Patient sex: M
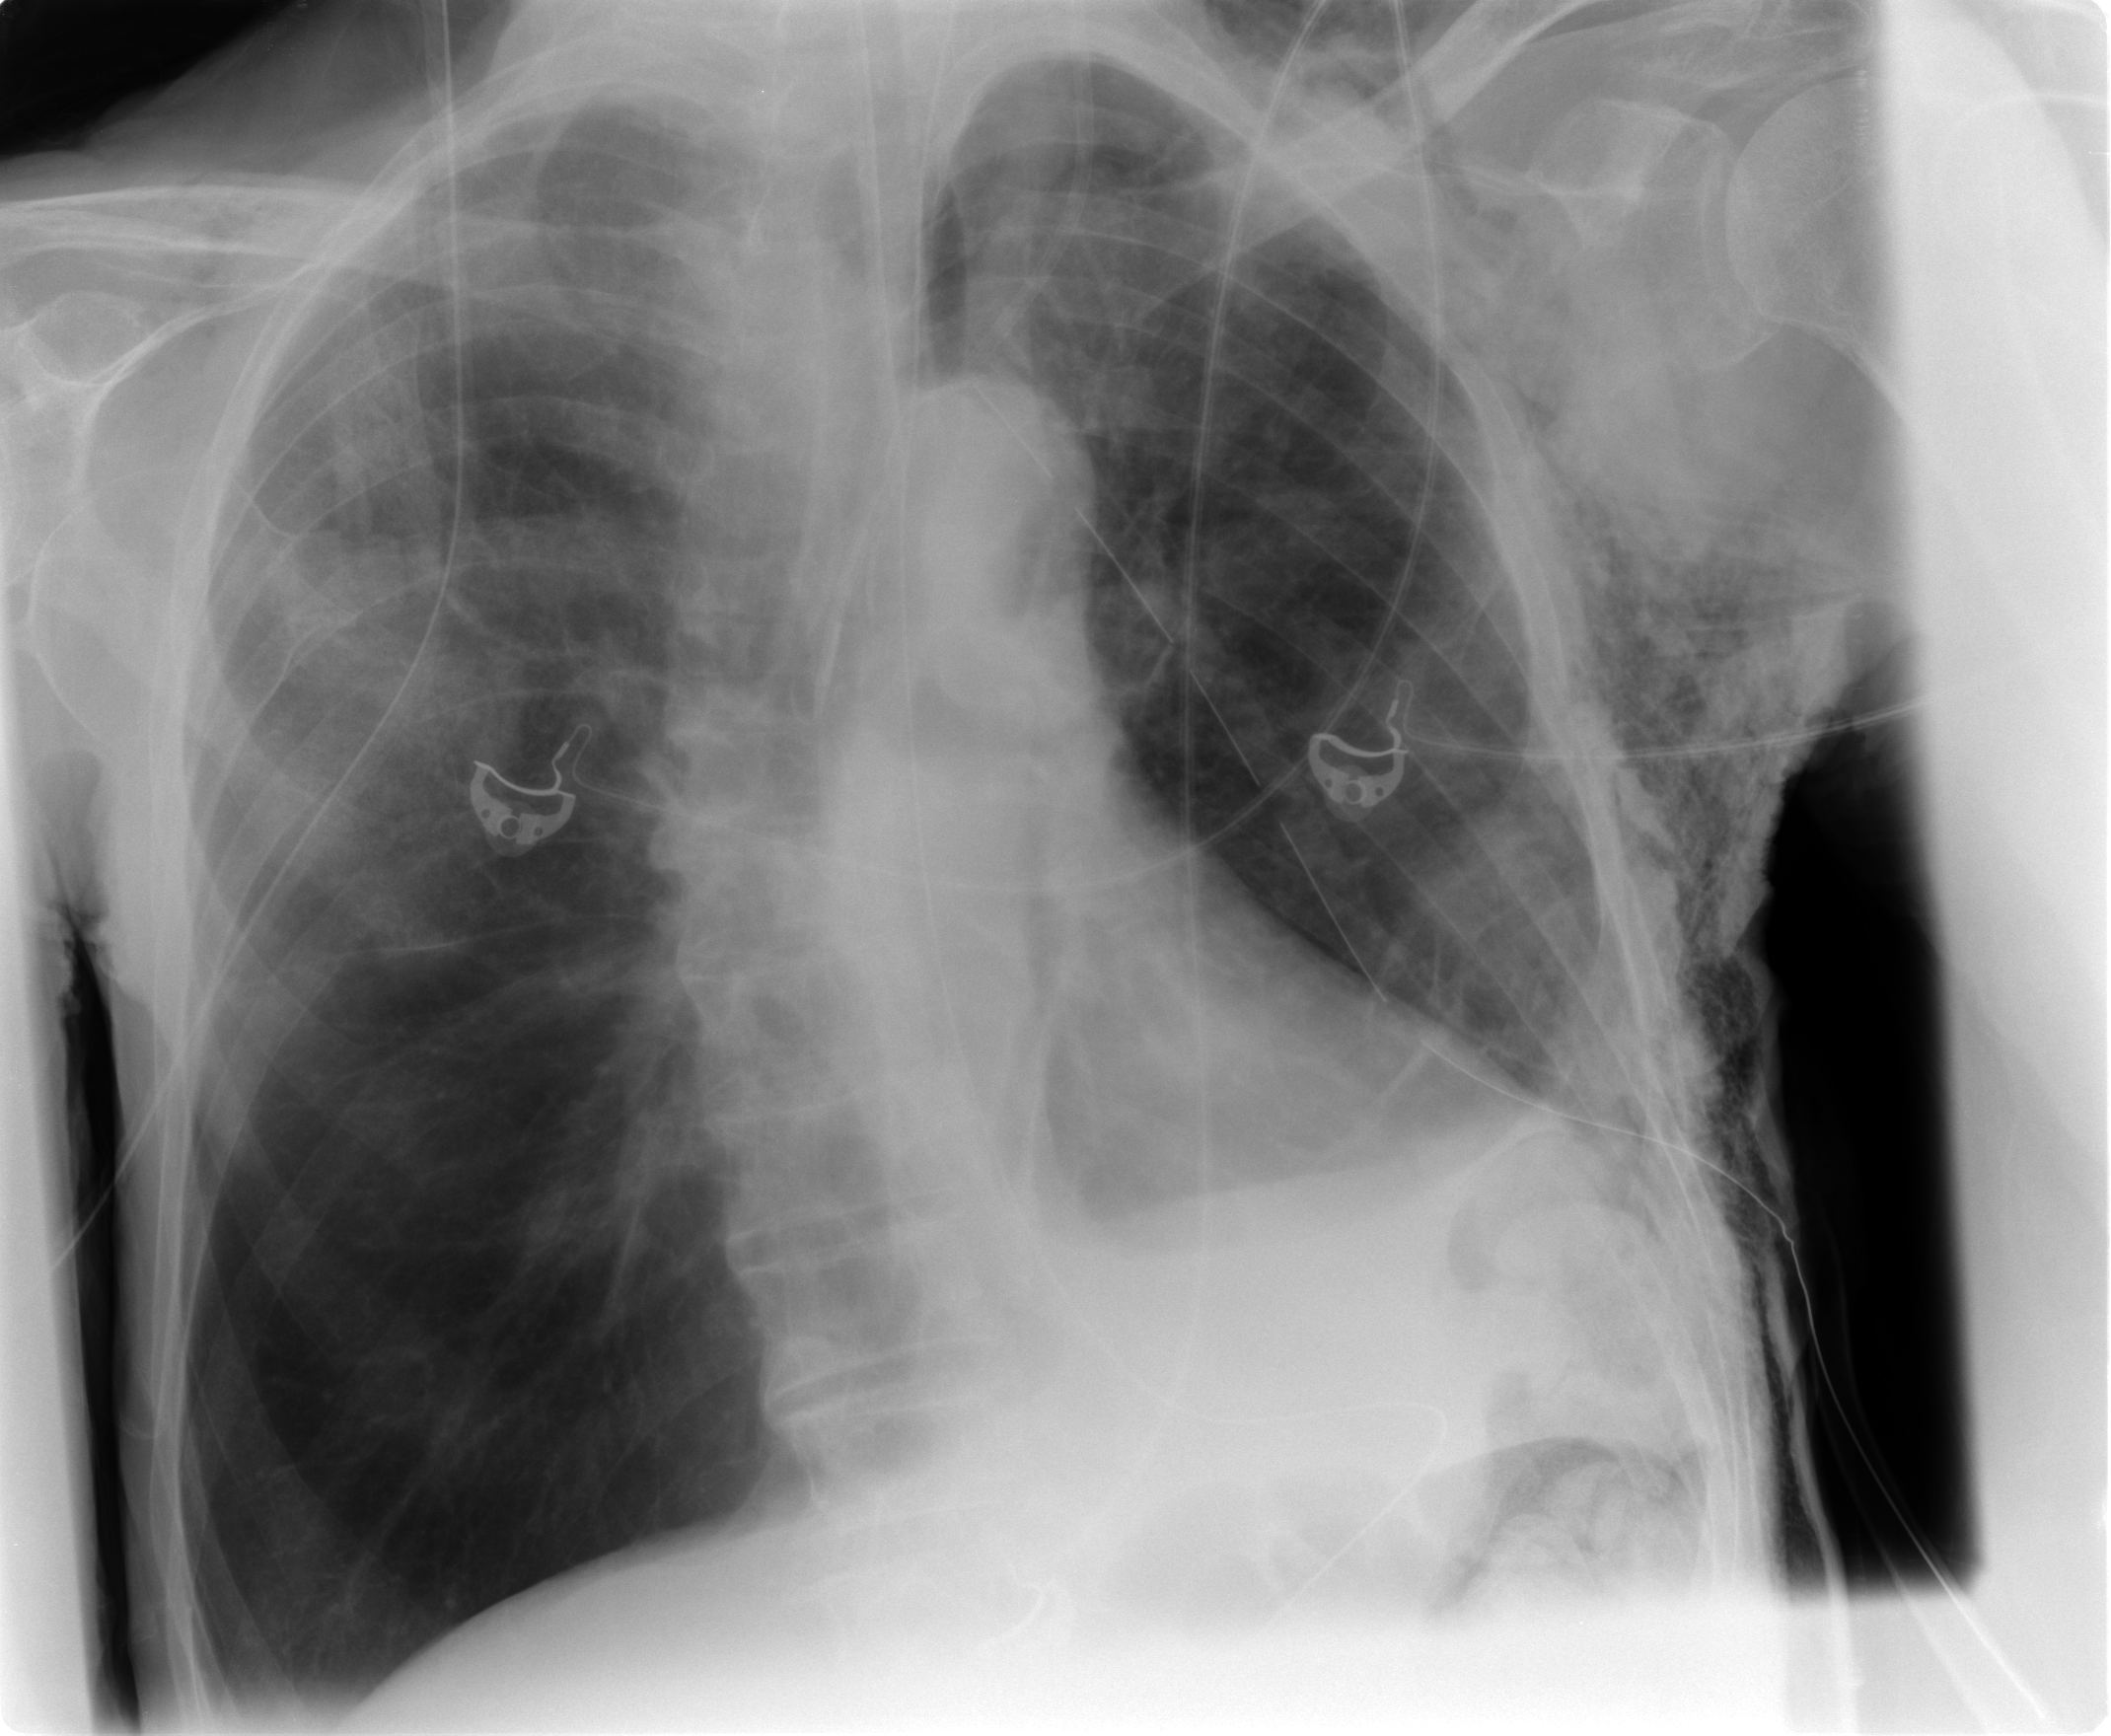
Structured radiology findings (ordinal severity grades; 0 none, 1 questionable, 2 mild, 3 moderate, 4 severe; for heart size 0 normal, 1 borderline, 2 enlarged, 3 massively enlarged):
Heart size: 1
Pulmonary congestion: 2
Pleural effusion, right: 0
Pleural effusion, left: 2
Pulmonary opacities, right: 0
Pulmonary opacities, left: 0
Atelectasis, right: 2
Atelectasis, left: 2